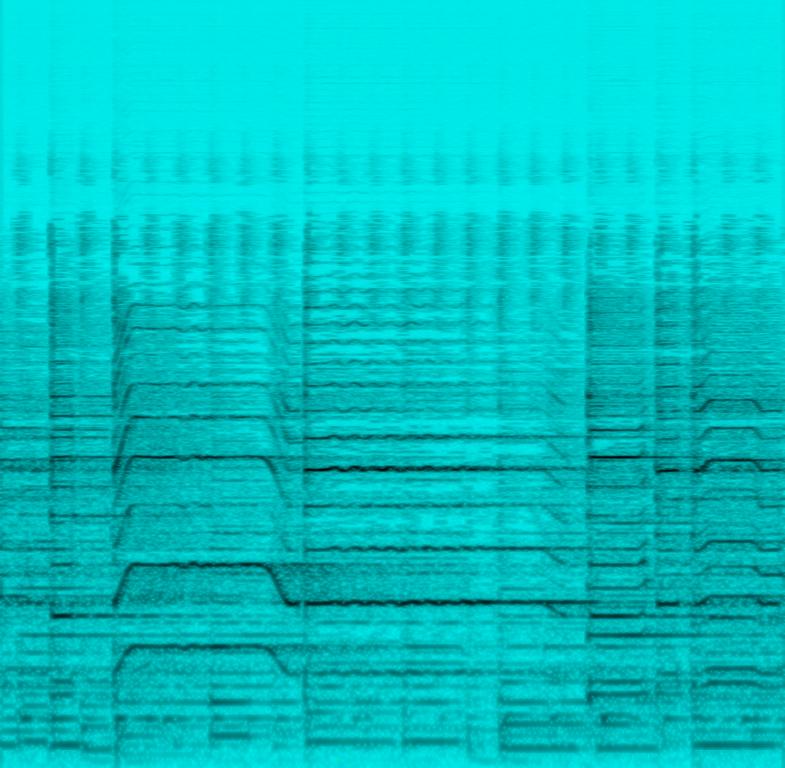
This file contains someone playing a slide guitar melody over a backing track. The backing-track contains an e-bass playing the footnote of an acoustic guitar strumming chords. You can hear a shaker serving as a rhythmic instrument.